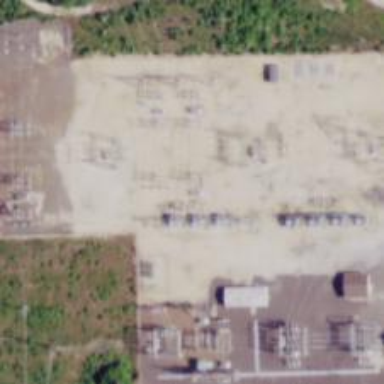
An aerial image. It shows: Switch for power supply.